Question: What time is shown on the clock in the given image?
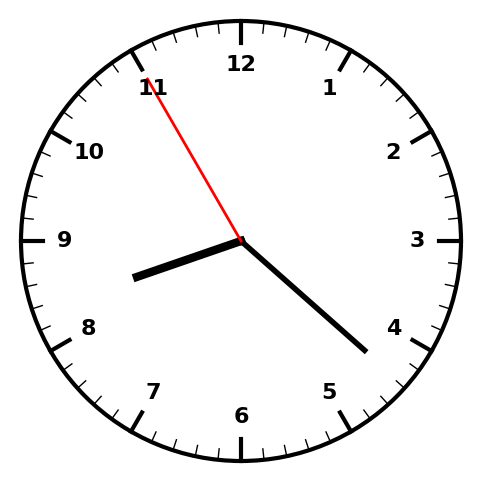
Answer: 08:21:55